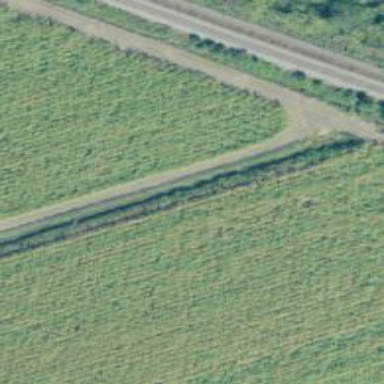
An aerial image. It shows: Track road.